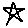
Label: star